Question: I posted a recent post about controlling x-y plots as two Normal curves and have since realised I was making things too complicated. I have since managed to plot it as ellipse's but this slightly over estimates the error; which ideally could be plotted as rhombus.
The code I have to date is:
'''
plot(c(-5,10), c(-5,5), xlab = expression(Age), ylab = expression(value), type="n")
draw.ellipse(Age, value, a=Age_error, b=value_error, col="grey70")
'''
Which plots:

Is there someway to replace the ellipse with a rhombus whose height is controlled by 2x value_error and width by 2x age_error?
My data frame is below
'''
structure(list(Age = c(1L, 2L, 4L), value = c(3, -2, 0.01), Age_error = c(2,
1.4, 3), value_error = c(0.5, 1, 2.1)), .Names = c("Age", "value",
"Age_error", "value_error"), class = "data.frame", row.names = c(NA,
-3L))
'''
Many thanks
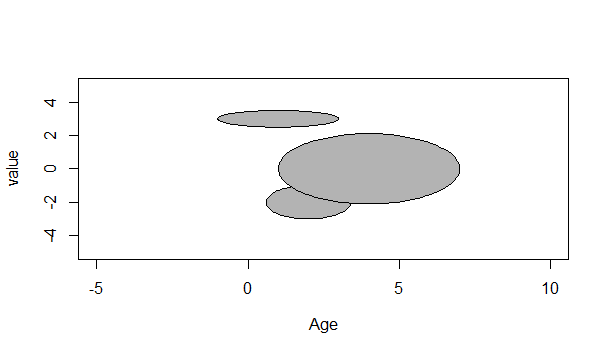
Answer: You can use the 'my.symbols' and 'ms.polygon' functions in the TeachingDemos package to draw the rhombuses:
'''
library(TeachingDemos)
plot(c(-5,10), c(-5,5), xlab = expression(Age), ylab = expression(value),
type="n")
my.symbols( Age, value, ms.polygon, n=4, xsize=2*Age_error,
ysize=2*value_error, linesfun=polygon, col='grey' )
'''
Leave out 'linesfun' and 'col' if you don't want the rhombuses filled.